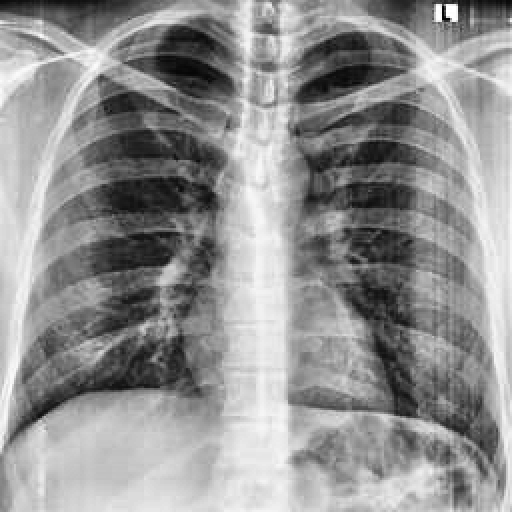
Finding: NORMAL